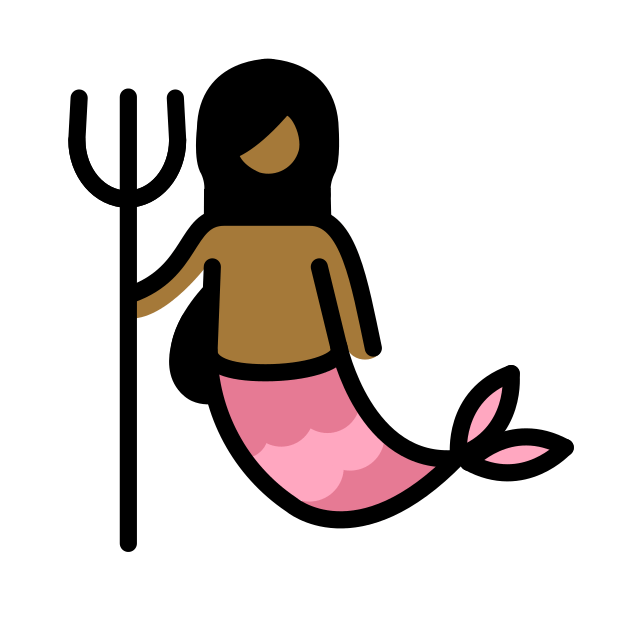
mermaid: medium-dark skin tone